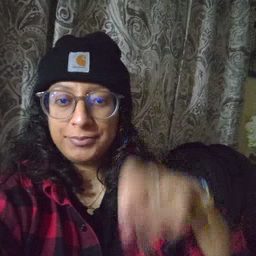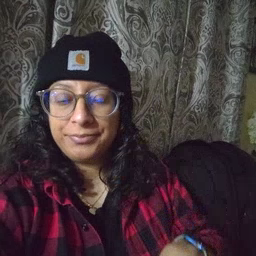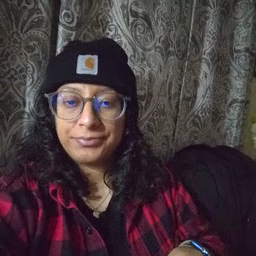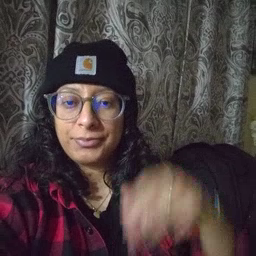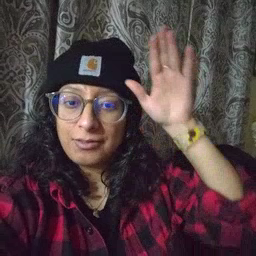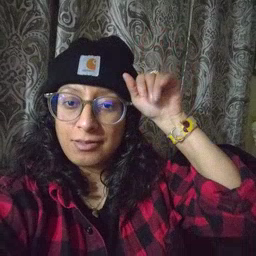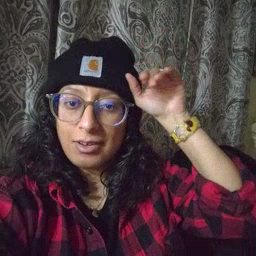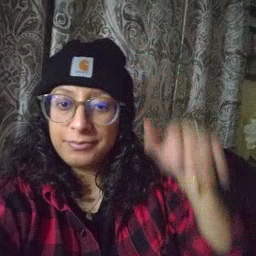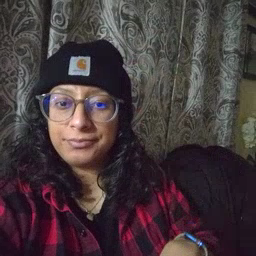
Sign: donkey